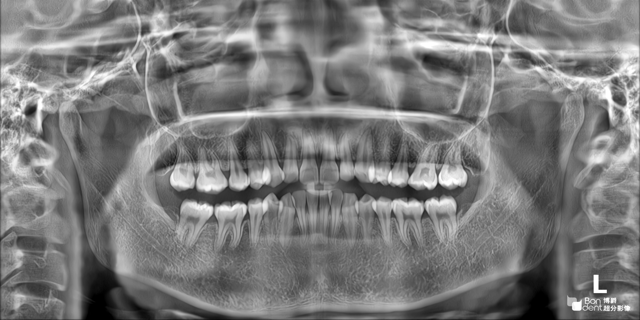
adult